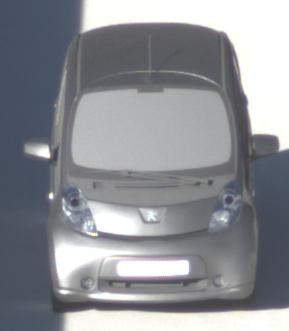
Make: Peugeot
Model: iOn
Detailed model: iOn
Model produced from: 2010/12
Model produced until: 2013/02
Doors: 5
Color: gray
Road condition: dry road
Daytime: sunrise or sunset
Contrast: medium contrast